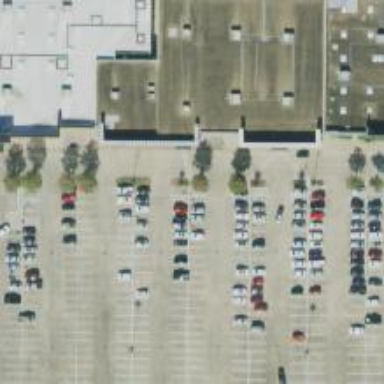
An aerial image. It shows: Parking space.